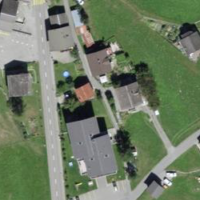
EUNIS habitat code: 55
Species observed at this site:
Euphorbia cyparissias